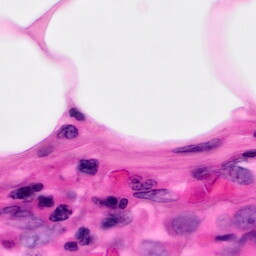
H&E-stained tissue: Pancreatic